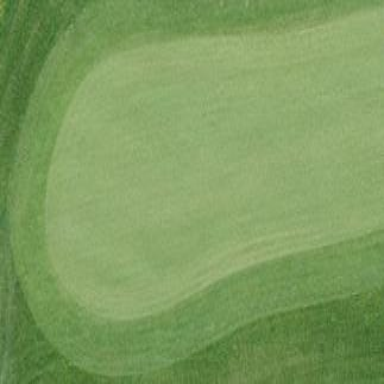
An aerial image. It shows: Picturesque green golfing area with grass land use.